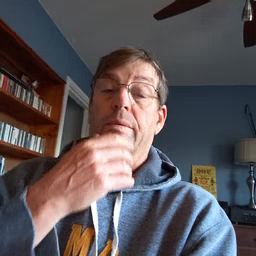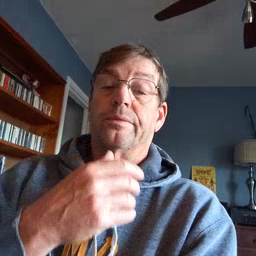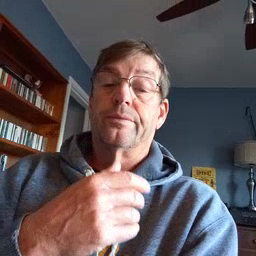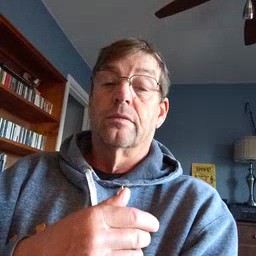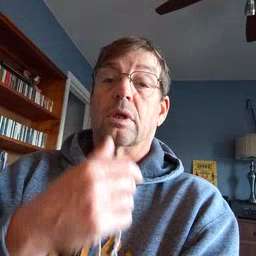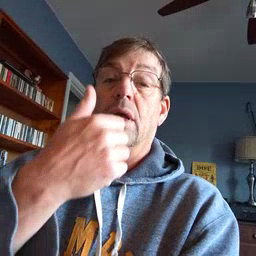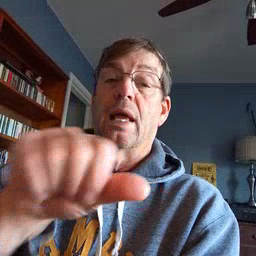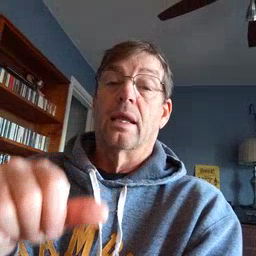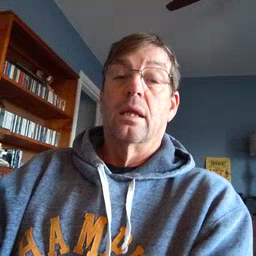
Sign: any